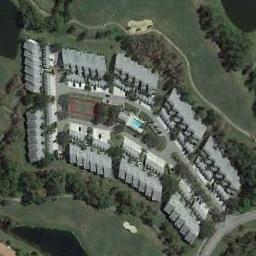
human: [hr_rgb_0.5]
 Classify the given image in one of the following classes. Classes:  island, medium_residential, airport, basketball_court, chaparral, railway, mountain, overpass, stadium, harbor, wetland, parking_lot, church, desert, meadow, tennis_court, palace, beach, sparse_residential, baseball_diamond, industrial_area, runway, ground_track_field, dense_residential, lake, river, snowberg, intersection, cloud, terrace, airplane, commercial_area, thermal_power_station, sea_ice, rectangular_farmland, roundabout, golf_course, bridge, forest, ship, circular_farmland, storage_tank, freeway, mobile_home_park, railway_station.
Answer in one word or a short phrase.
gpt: dense_residential